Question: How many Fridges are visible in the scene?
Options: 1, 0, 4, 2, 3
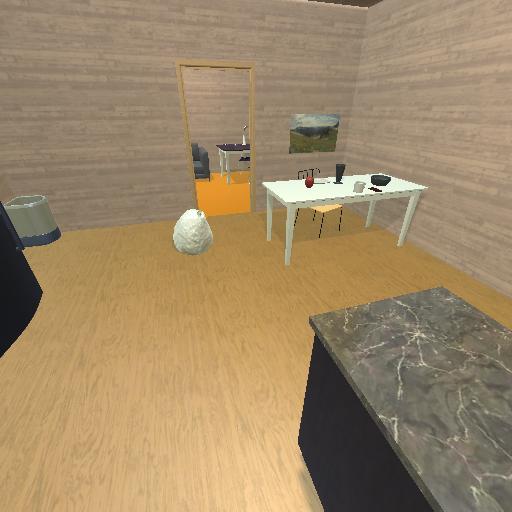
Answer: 1